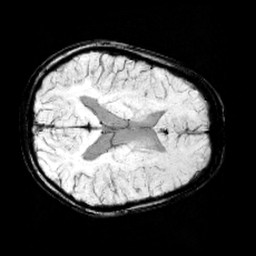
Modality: minIP
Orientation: axial
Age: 11
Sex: female
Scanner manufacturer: siemens
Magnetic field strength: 3 T
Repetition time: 0.027 s
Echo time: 0.02 s